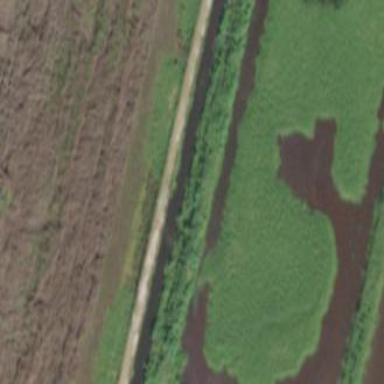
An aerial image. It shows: Marsh wetland.